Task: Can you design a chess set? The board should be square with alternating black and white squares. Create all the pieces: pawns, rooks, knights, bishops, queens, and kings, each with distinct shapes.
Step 698:
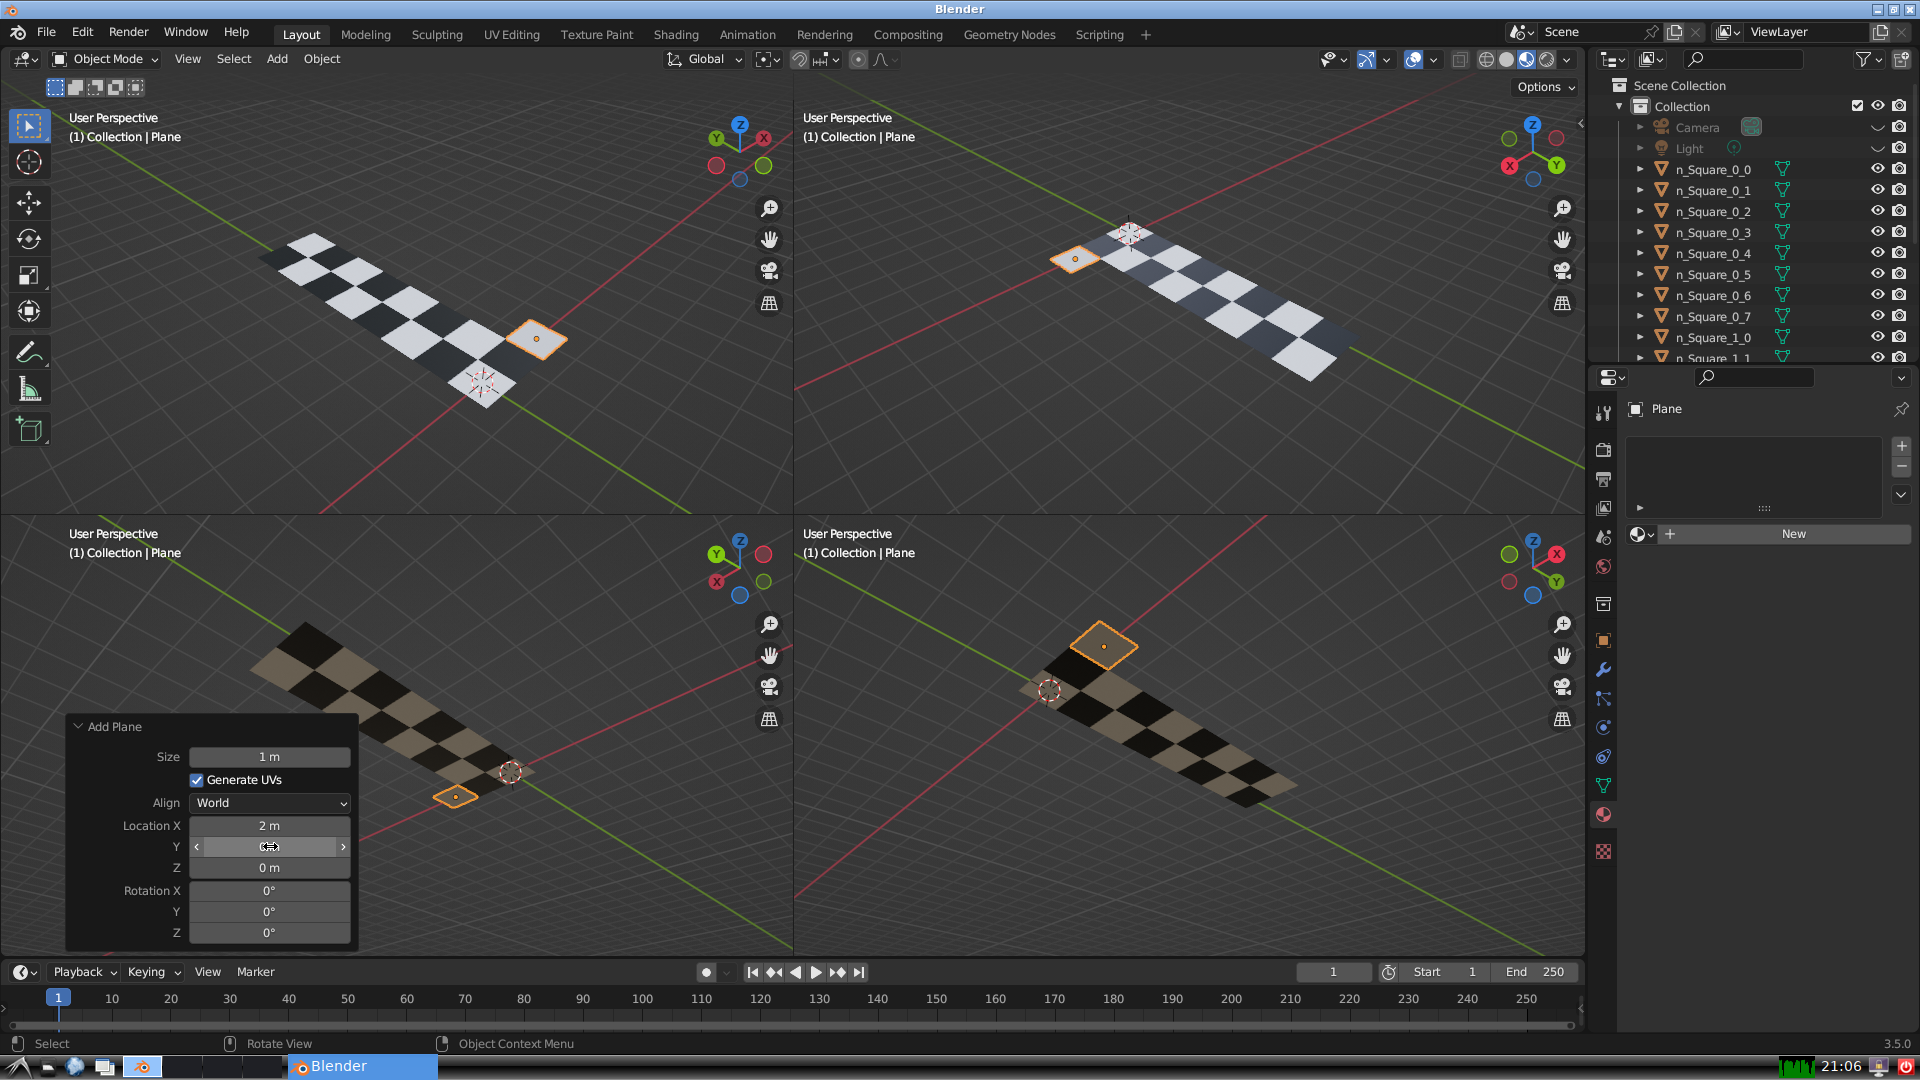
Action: click: no